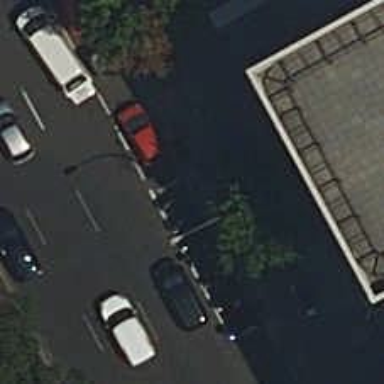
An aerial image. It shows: Motorcycle parking area.